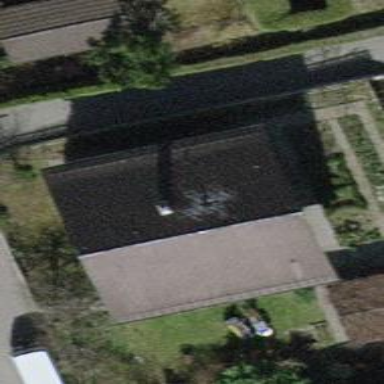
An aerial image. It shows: Building with tiled roof.